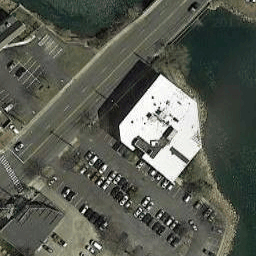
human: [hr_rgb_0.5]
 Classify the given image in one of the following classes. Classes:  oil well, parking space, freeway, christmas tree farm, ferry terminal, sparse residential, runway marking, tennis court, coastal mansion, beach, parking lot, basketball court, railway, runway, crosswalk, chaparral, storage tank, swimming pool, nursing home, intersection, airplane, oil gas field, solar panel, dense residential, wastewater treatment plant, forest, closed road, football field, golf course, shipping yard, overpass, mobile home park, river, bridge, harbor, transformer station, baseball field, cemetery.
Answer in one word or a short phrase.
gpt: nursing home